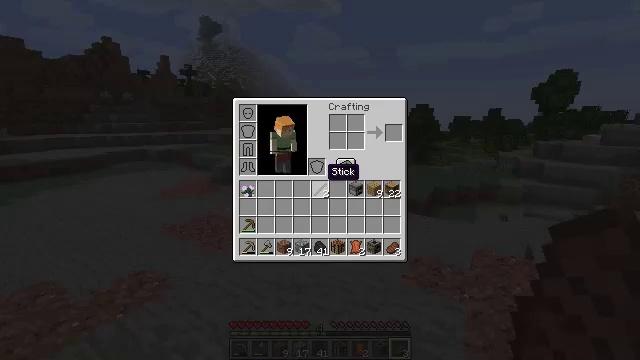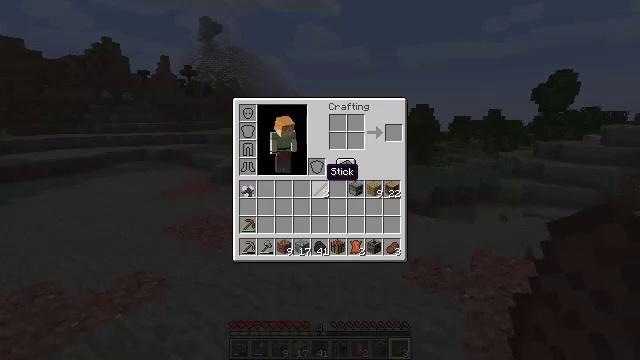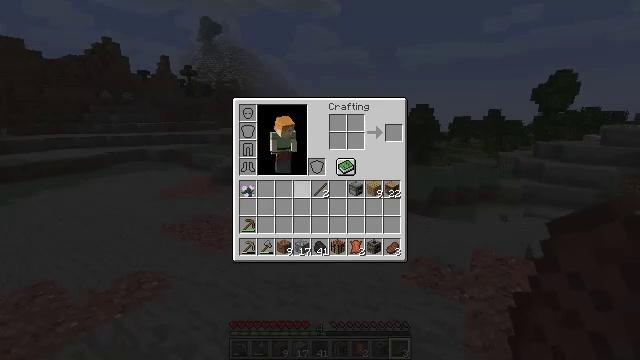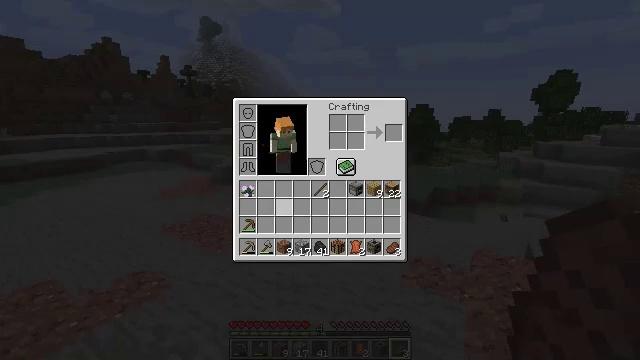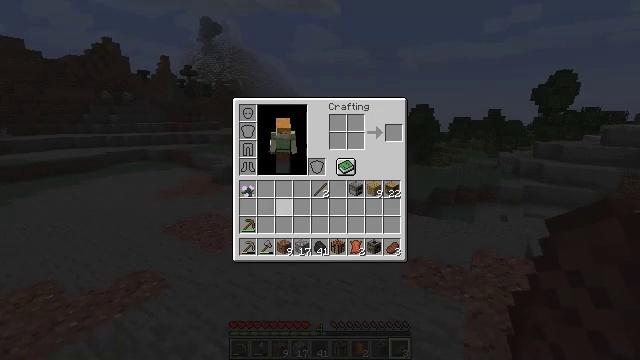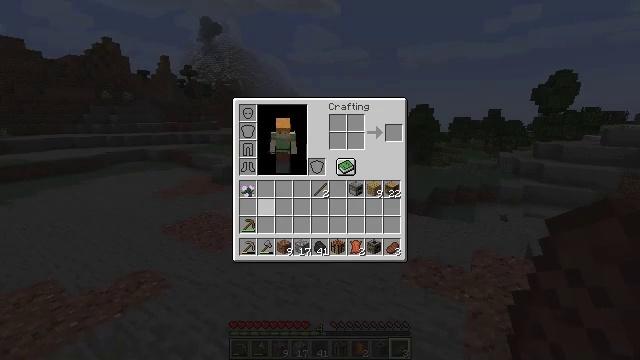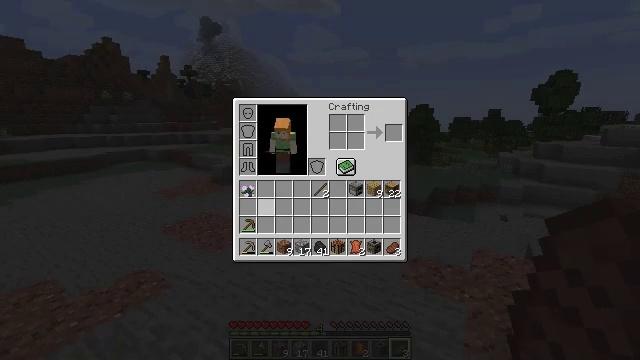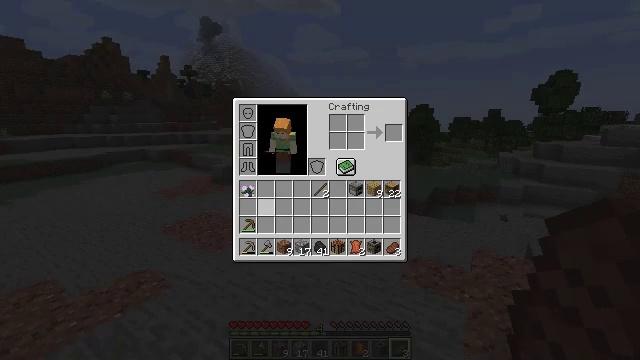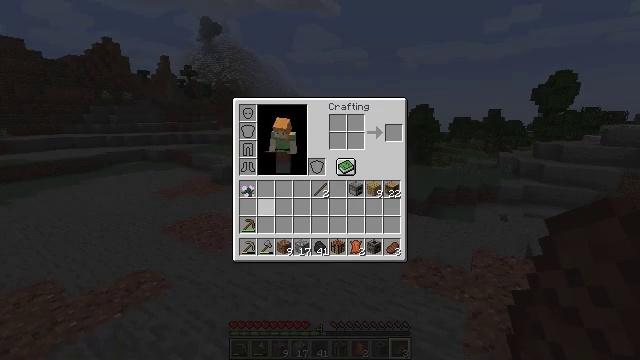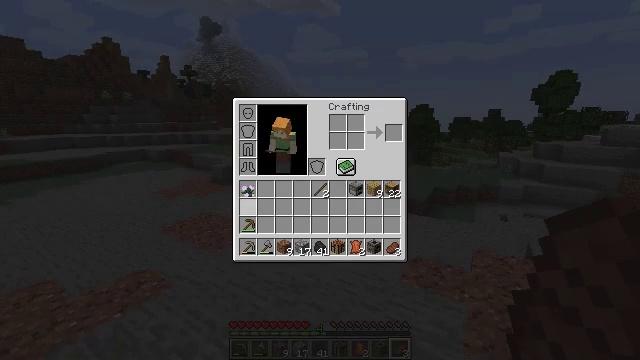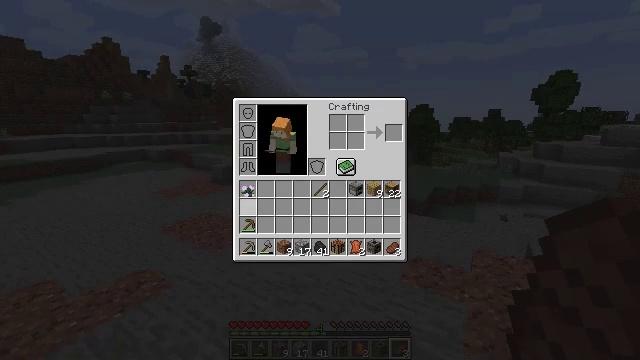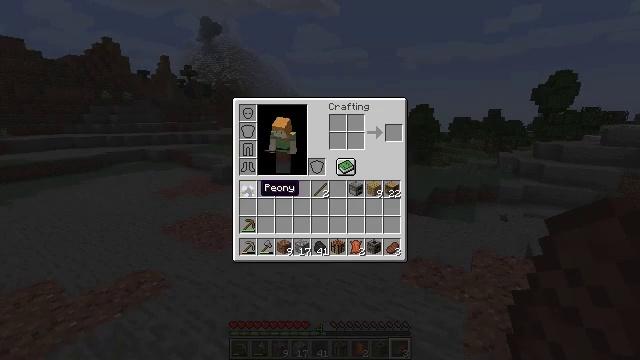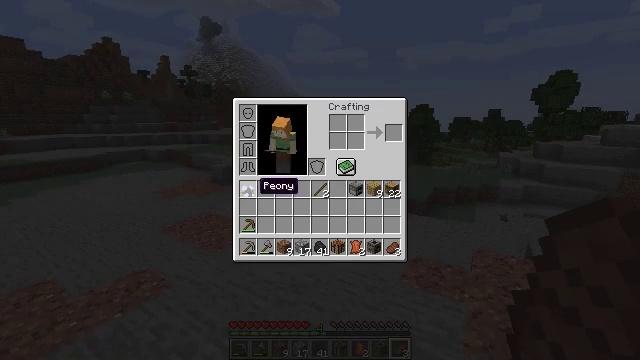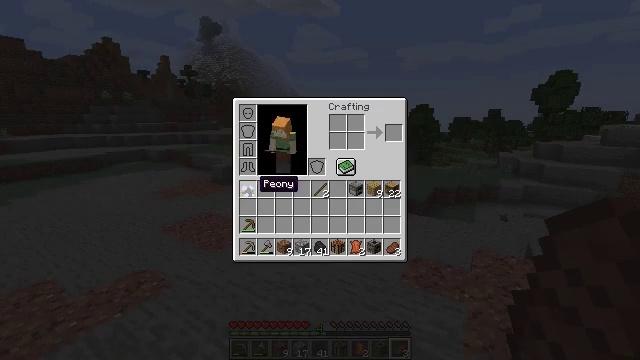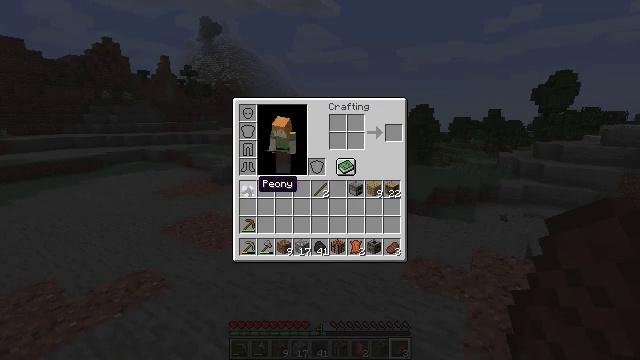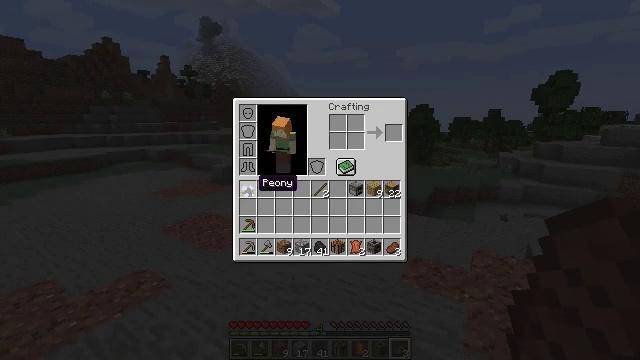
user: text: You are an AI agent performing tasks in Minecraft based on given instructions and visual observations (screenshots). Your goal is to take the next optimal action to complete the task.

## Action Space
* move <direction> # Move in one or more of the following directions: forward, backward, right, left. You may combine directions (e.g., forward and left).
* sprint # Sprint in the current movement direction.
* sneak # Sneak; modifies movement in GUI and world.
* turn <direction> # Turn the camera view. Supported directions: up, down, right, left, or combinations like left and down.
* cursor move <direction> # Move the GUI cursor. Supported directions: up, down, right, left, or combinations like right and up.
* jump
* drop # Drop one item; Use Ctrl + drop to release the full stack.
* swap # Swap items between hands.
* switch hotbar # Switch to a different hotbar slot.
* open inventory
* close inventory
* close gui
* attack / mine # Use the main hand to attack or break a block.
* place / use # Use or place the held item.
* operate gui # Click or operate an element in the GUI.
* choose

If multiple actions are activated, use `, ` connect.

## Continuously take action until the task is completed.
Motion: motion action
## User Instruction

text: Drop a peony.
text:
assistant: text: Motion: open inventory
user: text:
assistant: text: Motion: cursor move left and down, open inventory
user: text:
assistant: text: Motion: cursor move left and down
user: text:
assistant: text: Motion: no_op
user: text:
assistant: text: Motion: cursor move left
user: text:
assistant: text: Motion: no_op
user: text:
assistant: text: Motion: no_op
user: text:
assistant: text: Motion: cursor move up
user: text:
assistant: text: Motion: no_op
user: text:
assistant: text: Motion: no_op
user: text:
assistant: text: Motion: no_op
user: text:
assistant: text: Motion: no_op
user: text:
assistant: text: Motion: no_op
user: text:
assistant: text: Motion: no_op
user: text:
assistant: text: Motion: no_op
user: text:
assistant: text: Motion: no_op
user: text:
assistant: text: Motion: no_op
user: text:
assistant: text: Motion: operate gui
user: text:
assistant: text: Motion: operate gui
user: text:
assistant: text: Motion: no_op
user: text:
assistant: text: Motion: cursor move left
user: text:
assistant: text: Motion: cursor move left
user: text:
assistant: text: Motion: cursor move left
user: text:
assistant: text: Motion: no_op
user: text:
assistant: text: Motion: no_op
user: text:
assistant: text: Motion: no_op
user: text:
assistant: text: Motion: no_op
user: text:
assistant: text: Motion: no_op
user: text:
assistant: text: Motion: no_op
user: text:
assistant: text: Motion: no_op